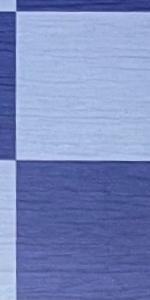
Label: Empty